Question: I"m trying to write a script to automatically install printers using universal drivers. The piece I am unable to determine is which universal driver to use (PS or PCL). So I attempt to handle this in the batch script. I first attempt to install the PCL driver then if that fails I install the PS driver. The problem arises when I try to catch exceptions from the PrintUI.dll.
'''
@rundll32 printui.dll,PrintUIEntry /if /b "1.2.3.4 - HP Color LaserJet CP5225n" /f "C:\Windows\System32\DriverStore\FileRepository\hpcu130u.inf_amd64_neutral_33833446aad0d0f1\hpcu130.inf" /r "IP_1.2.3.4" /m "HP Universal Printing PCL 6"
'''
This will fail for the given printer as it needs the PS driver. But if I check '%ERRORLEVEL%' is is always 0. If I attempt the following error handling the outcome is a successful command, but an error is thrown and the printer isn't installed thus NOT successful:
'''
@rundll32 printui.dll,PrintUIEntry /if /b "1.2.3.4 - HP Color LaserJet CP5225n" /f "C:\Windows\System32\DriverStore\FileRepository\hpcu130u.inf_amd64_neutral_33833446aad0d0f1\hpcu130.inf" /r "IP_1.2.3.4" /m "HP Universal Printing PCL 6"
&& (echo Command Successful) || (echo Command Failed)
'''
This test always echoes 'Command Sucessful' eventhough it clearly is not. Does anyone have a decent way of handling errors bc I can't seem to get these to work.
NOTE: I can not use Powershell per our organization's execution policies.
UPDATE:
This is the error I receive.

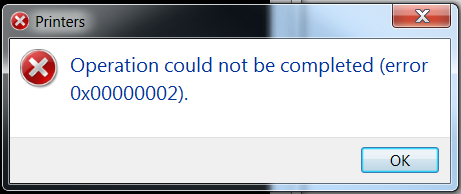
Answer: It seems that you can't solve it with 'rundll32' as you can't get the status.
But you can retrieve the information with wmic.
'''
wmic PRINTER where name="HP Color LaserJet CP" GET Name
'''
With wmic you should be able to detect if the driver is installed or not.
To detect an error you could use FOR/F.
The error output of wmic is redirected with '2>&1' to stdout.
The part '"No instance available."' needs to be modified to your language version of wmic
'''
set failure=0
for /F "usebackq delims=" %%L in ('"wmic PRINTER where name='HP Color LaserJet CP' GET Name 2>&1"') do (
if "%%L"=="No instance available." set failure=1
)
'''